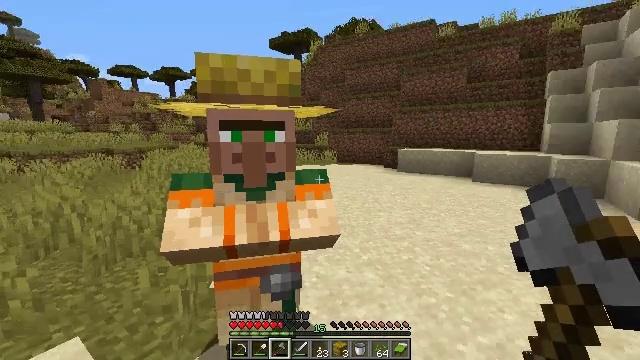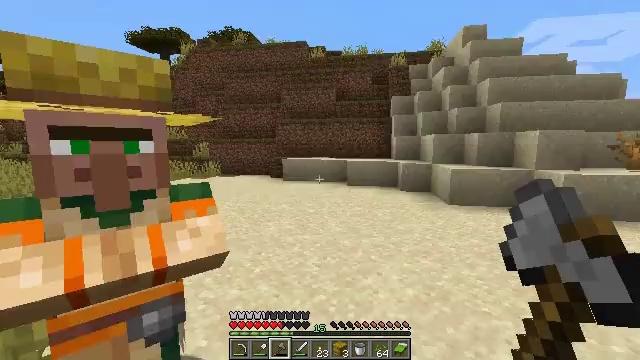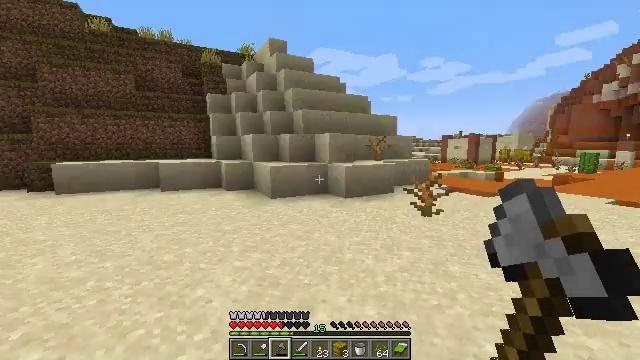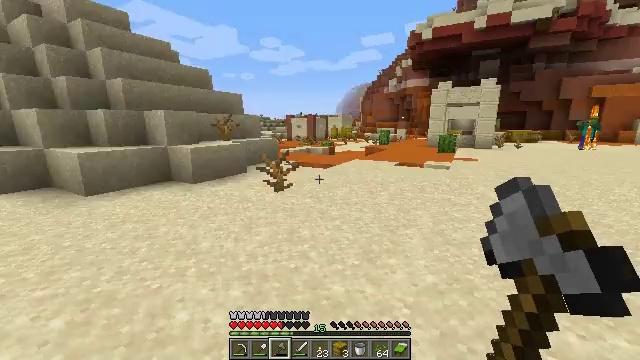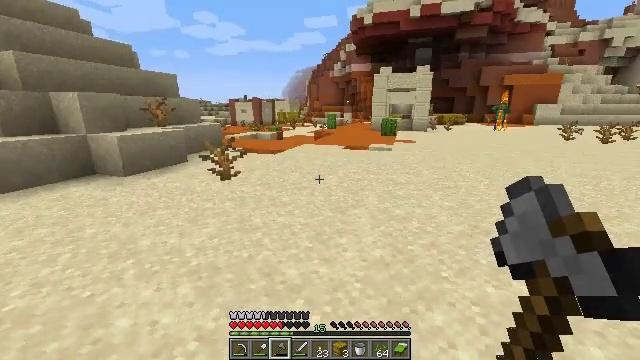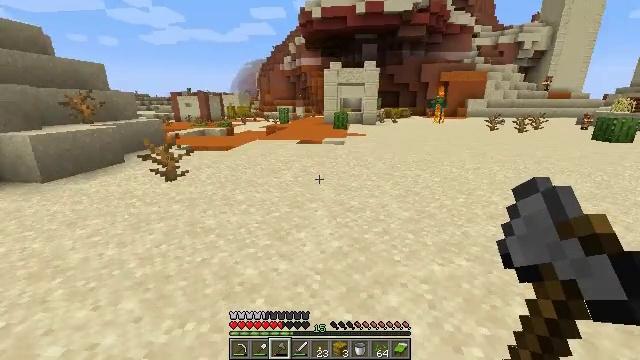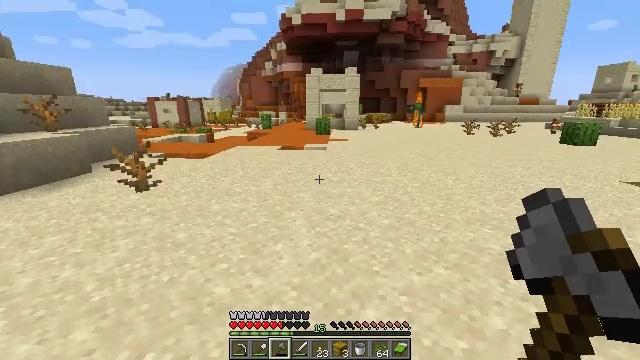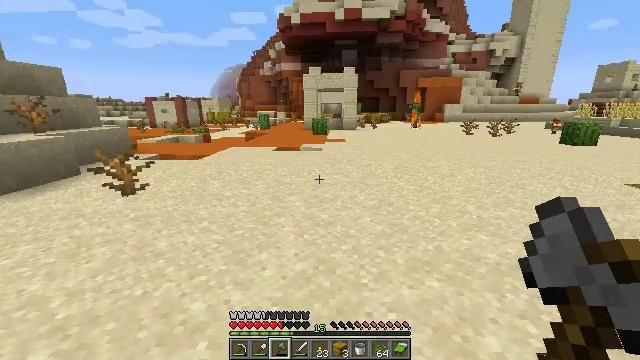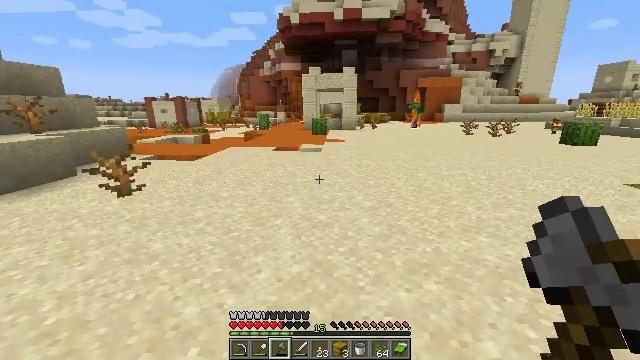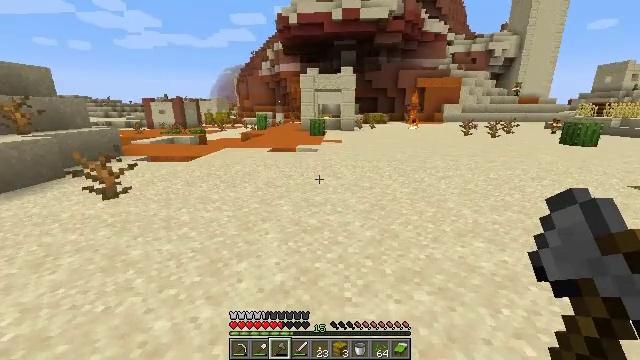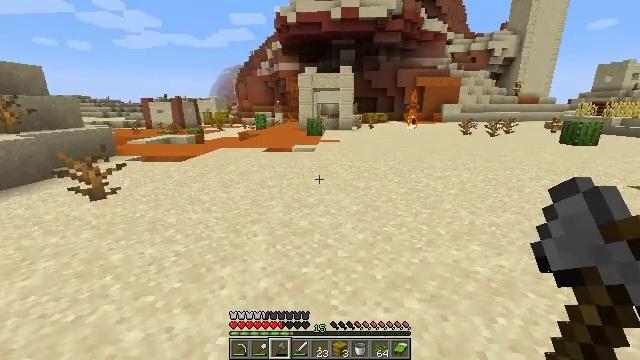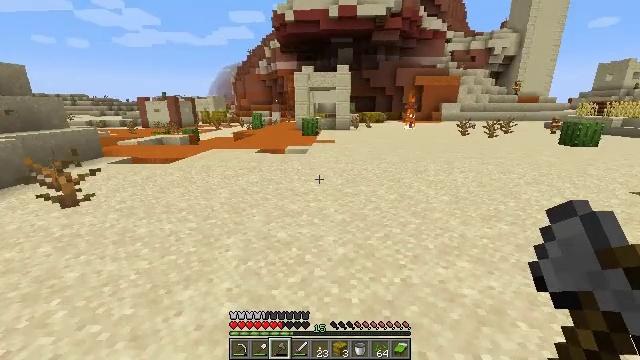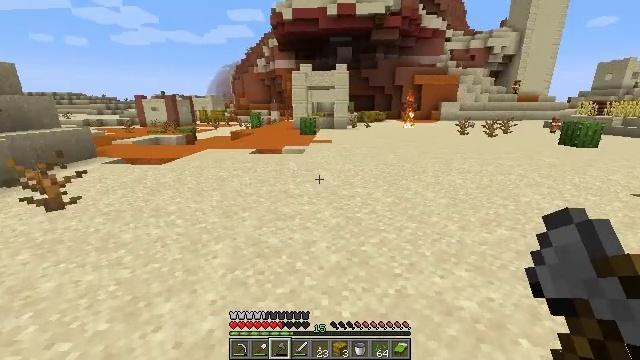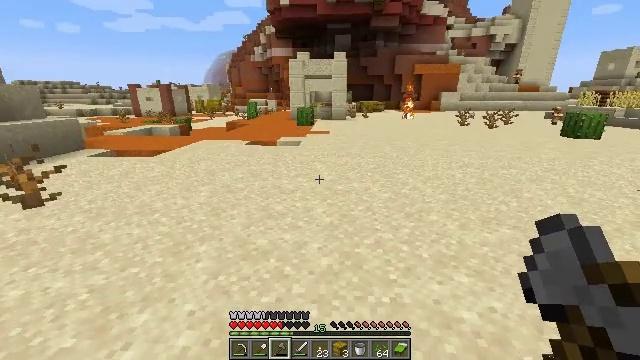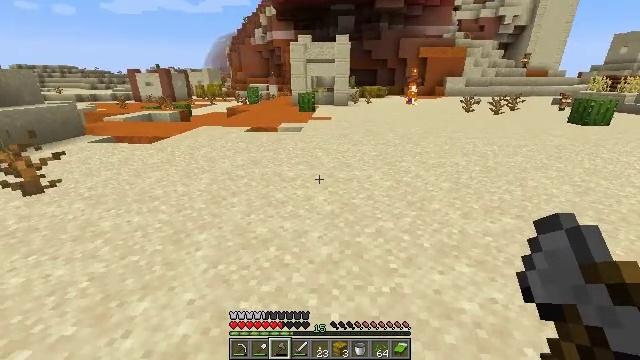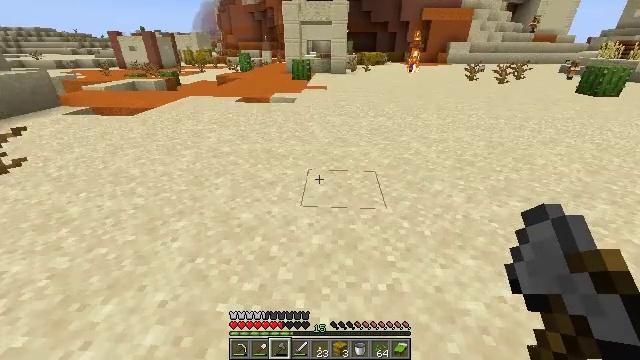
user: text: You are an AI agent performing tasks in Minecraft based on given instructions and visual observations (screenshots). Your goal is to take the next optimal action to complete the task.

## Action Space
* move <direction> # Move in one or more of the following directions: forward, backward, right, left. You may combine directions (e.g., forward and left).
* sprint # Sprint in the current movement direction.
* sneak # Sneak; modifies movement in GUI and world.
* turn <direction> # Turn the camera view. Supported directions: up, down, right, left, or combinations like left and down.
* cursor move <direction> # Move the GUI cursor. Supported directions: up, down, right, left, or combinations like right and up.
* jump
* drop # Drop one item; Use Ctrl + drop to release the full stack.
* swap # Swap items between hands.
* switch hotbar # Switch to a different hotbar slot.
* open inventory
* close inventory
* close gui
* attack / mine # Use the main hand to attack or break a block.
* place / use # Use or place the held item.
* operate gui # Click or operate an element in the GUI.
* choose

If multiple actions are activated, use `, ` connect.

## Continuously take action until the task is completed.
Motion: motion action
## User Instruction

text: Combat enemy.
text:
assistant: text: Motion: turn right and up
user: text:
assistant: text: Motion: turn right
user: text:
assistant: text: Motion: turn right and down
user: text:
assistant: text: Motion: turn right and down
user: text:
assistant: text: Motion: move forward and move right, turn right and down
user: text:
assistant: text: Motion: move forward and move right, turn right and up
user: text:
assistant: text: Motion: move forward and move right
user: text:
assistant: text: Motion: move forward and move right
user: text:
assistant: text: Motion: move forward and move right
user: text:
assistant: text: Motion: move forward and move right
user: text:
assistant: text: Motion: move forward and move right
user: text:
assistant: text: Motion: move forward
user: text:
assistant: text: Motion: move forward, turn down
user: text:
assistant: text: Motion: move forward, turn down
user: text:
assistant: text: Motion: move forward, sprint, turn down
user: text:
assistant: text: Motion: move forward, sprint, turn right and down
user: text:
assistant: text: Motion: move forward, sprint, turn right and down
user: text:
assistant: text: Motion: move forward, sprint
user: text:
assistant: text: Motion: move forward, sprint
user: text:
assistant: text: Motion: move forward, sprint
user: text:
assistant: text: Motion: move forward, sprint
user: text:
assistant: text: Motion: move forward, sprint
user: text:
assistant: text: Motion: move forward, sprint
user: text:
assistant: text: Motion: move forward, sprint, jump
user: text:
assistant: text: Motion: move forward, sprint, turn right, jump
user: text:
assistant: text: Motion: move forward, sprint, turn right, jump
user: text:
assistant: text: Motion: move forward, sprint, jump
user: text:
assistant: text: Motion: move forward, sprint, jump
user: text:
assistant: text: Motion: move forward, sprint
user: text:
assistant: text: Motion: move forward, sprint